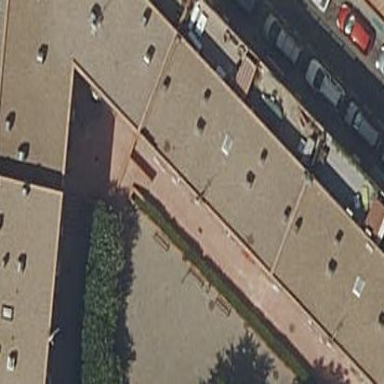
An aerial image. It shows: View of apartment building.